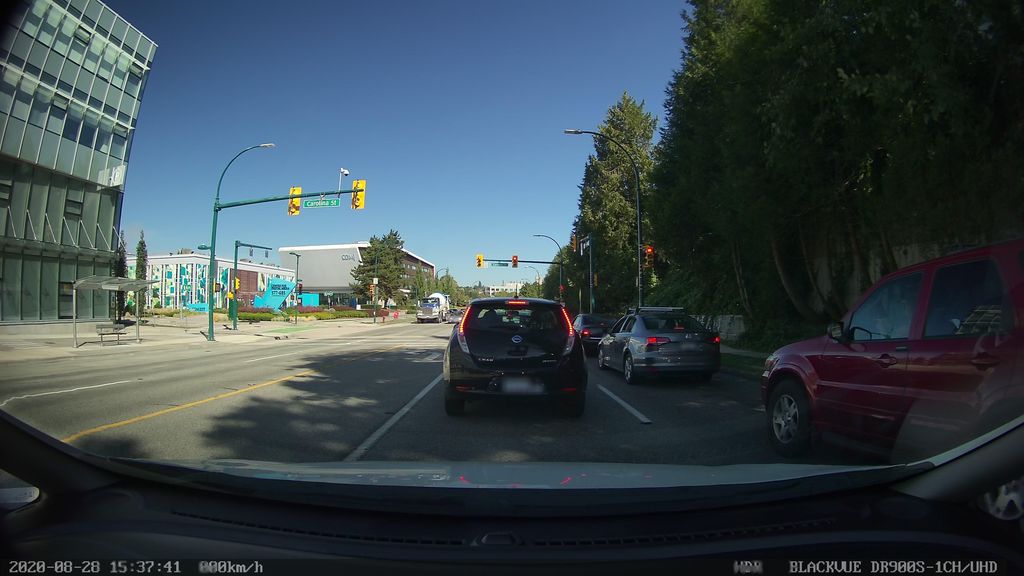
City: vancouver